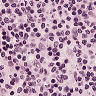
Metastatic tissue present: no